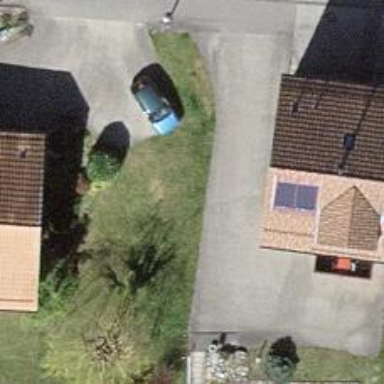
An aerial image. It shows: Driveway.